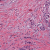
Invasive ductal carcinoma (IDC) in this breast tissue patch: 0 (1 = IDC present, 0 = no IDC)